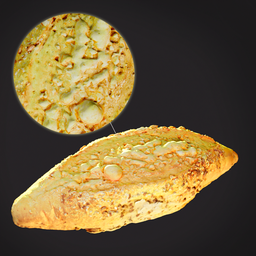
Label: nature